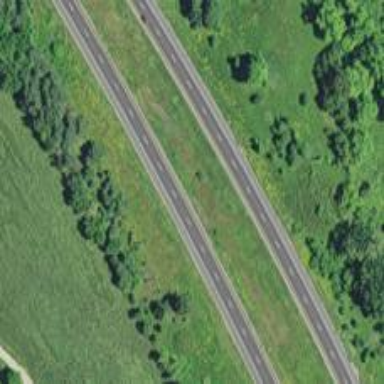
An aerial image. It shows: Motorway.